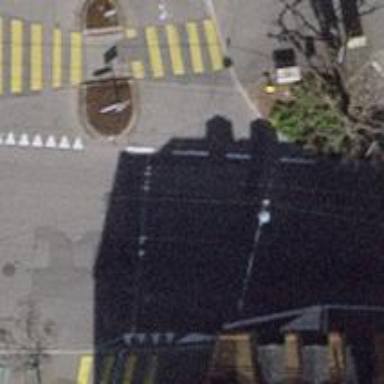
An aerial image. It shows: Bicycle parking area with stands available.